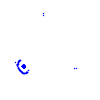
Particle: kaon